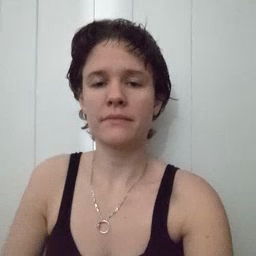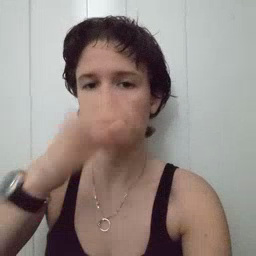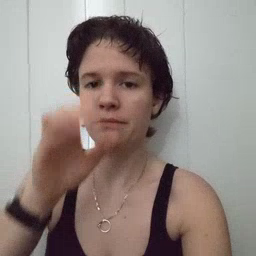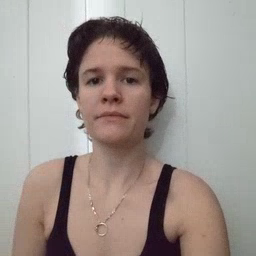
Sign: drink